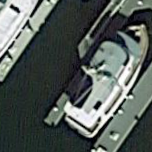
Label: Civil_yacht